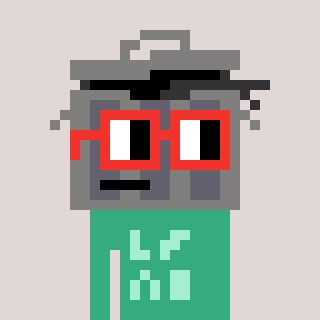
a pixel art character with square red glasses, a trashcan-shaped head and a teal-colored body on a warm background